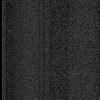
Atmospheric dust classification: dusty